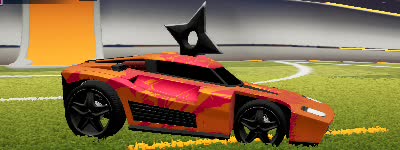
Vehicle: breakout